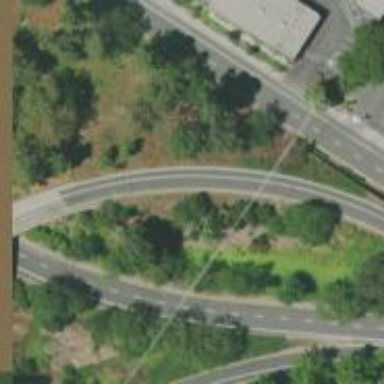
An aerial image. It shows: Asphalt road with primary link designation.